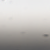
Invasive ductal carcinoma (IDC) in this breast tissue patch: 0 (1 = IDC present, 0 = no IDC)